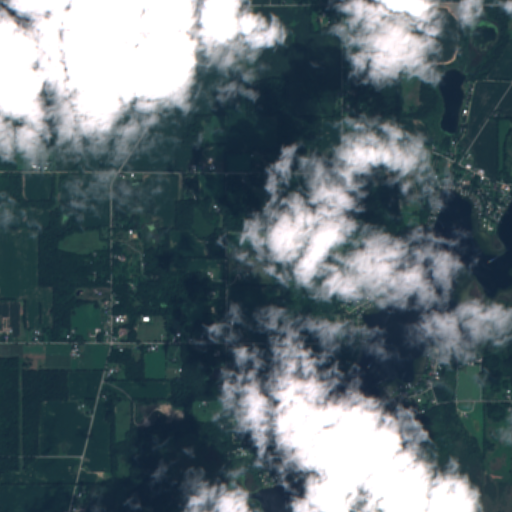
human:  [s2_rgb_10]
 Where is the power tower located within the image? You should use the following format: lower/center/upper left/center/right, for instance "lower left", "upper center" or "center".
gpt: The power tower is located in the left of the image.
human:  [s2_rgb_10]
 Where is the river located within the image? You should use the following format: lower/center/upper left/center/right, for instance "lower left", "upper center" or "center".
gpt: The river is located in the right of the image.
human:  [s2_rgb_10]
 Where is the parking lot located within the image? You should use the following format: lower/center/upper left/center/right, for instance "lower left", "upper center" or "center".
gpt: There is no parking lot in the image.